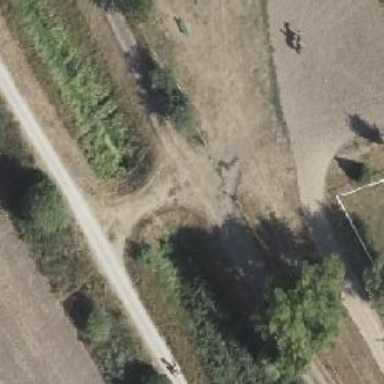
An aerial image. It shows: Grassy track road with grade 4 track type.